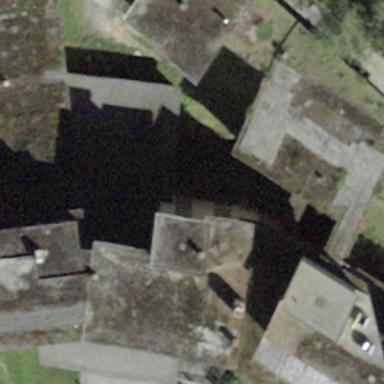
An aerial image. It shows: Flat-roofed building.